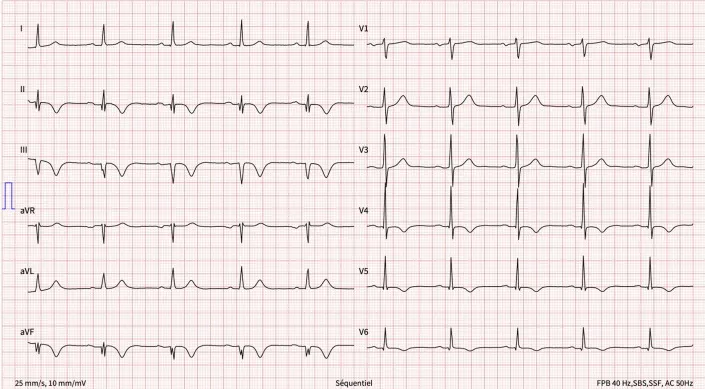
12-lead ECG on presentation to our hospital 1 week after the initial chest pain.
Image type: electrography (ekg)